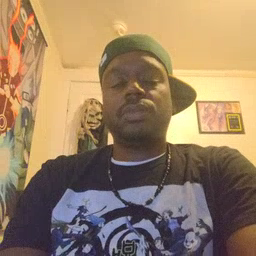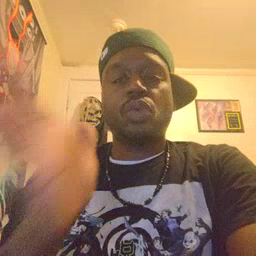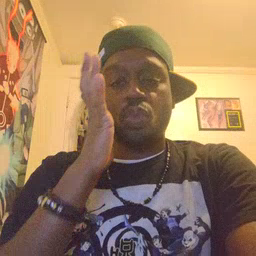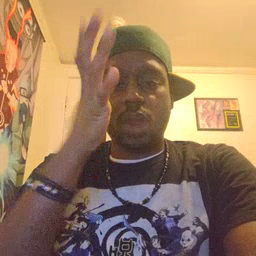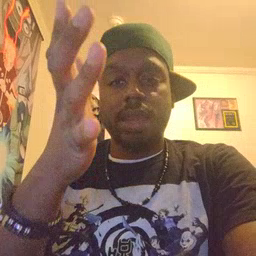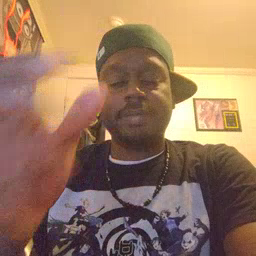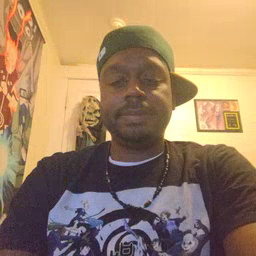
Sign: will